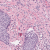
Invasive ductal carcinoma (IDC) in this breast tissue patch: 1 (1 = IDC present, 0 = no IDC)